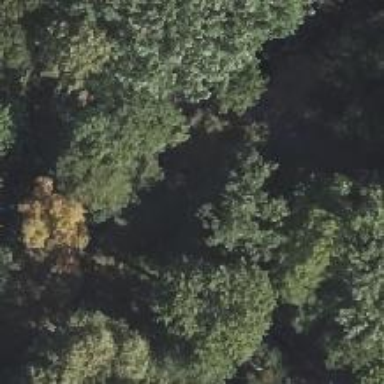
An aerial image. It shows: Landmark tree with broadleaved deciduous leaves.